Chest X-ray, AP view. Patient: 76 years old, sex M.
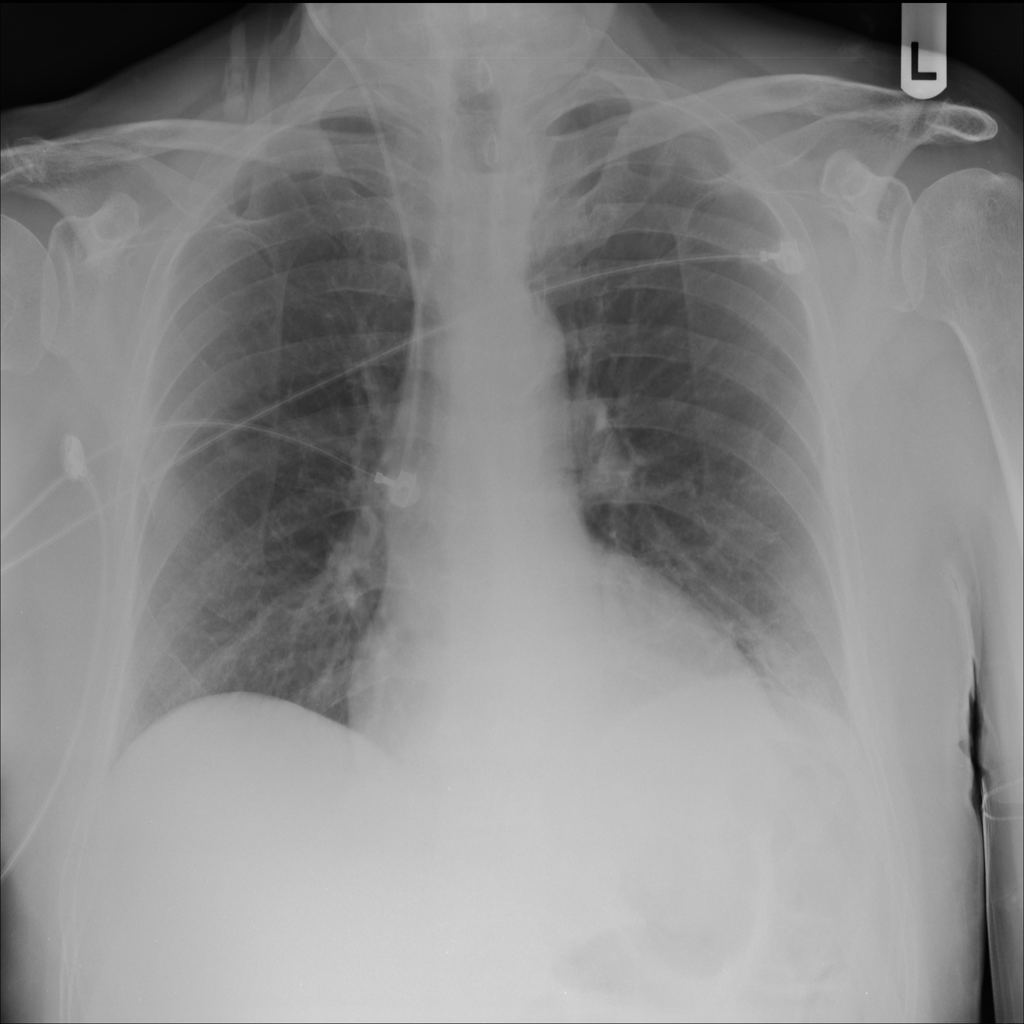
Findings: No Finding